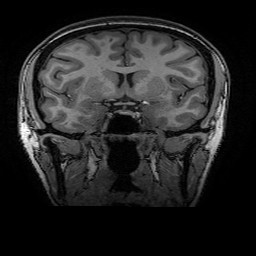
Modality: T1w
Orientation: sagittal
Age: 21
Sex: female
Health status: healthy
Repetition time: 2.53 s
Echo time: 0.0034 s